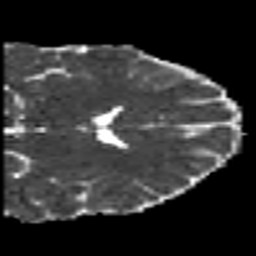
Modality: MD
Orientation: coronal
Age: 18
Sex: male
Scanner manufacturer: siemens
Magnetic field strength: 3 T
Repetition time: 7 s
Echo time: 0.0926 s